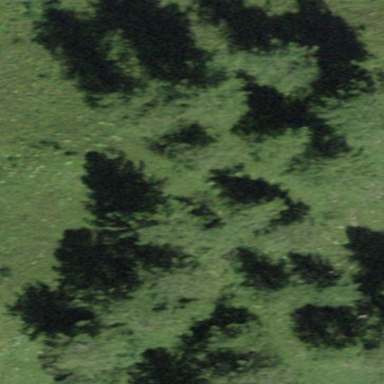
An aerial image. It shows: Forest dominated by needle-leaved trees.